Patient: sex M, age 81
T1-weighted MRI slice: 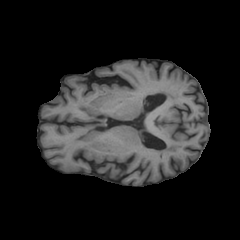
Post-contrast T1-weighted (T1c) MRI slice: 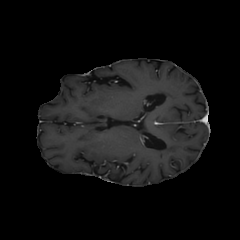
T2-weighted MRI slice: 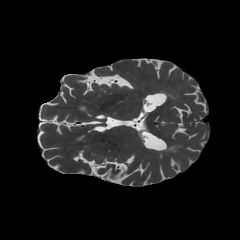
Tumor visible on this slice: no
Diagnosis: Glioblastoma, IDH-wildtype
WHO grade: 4